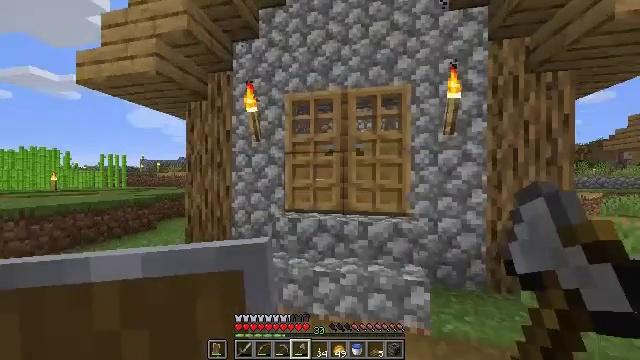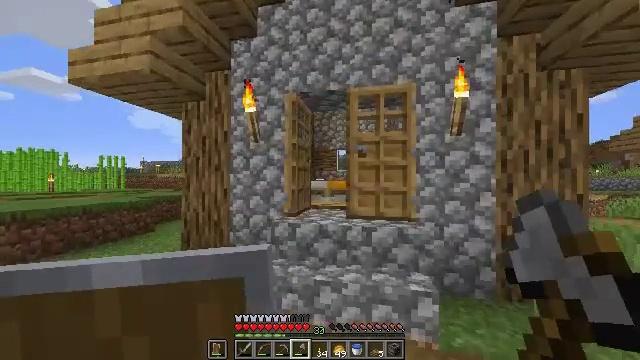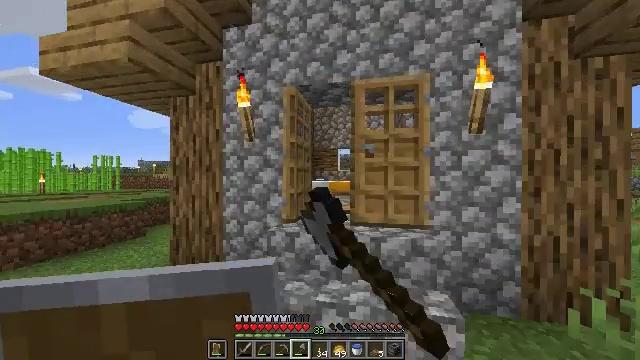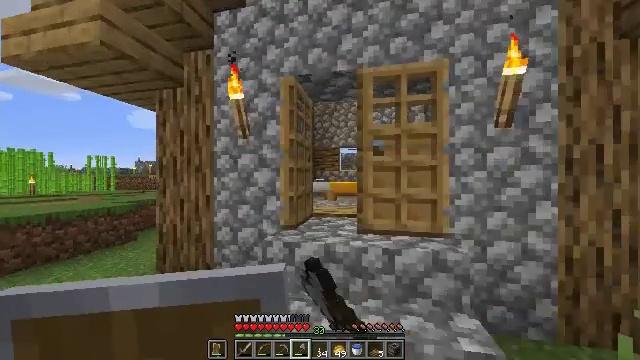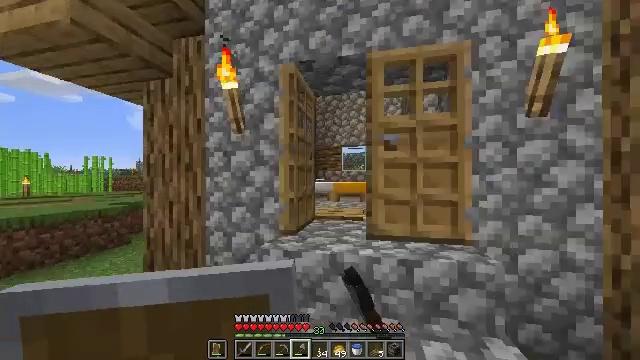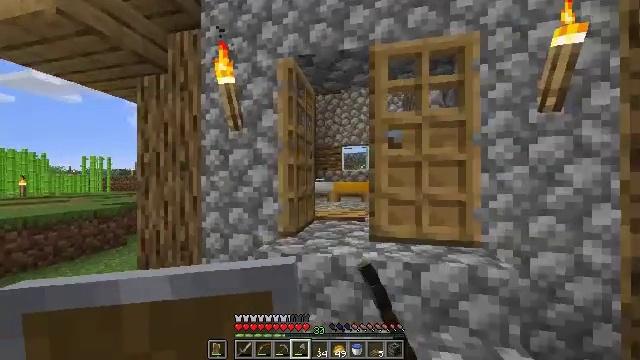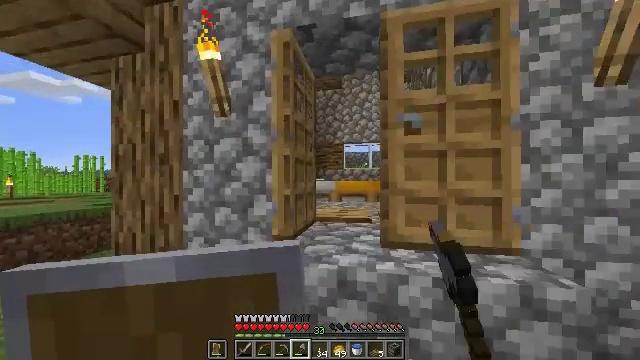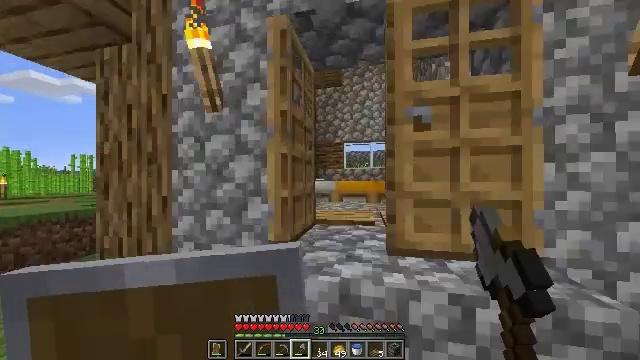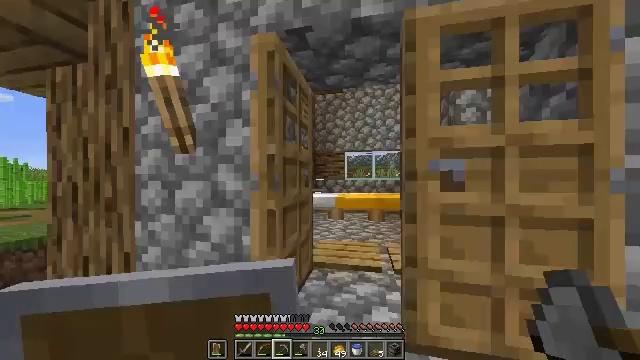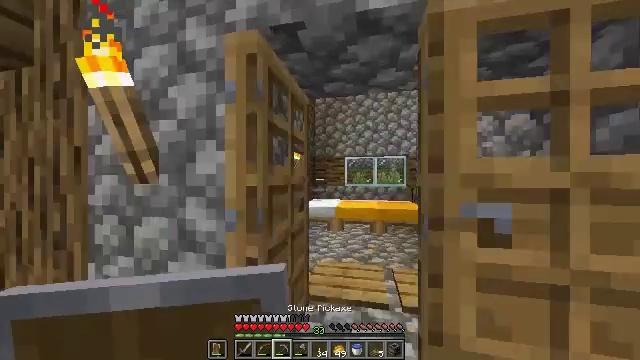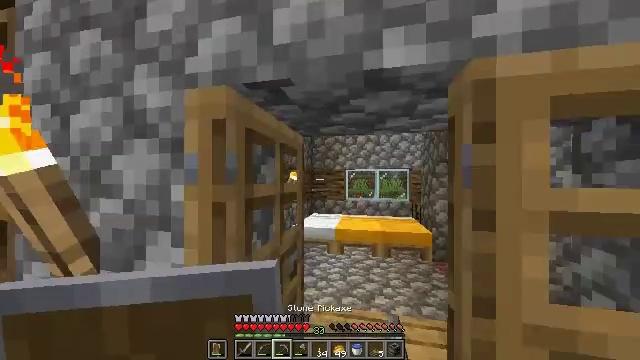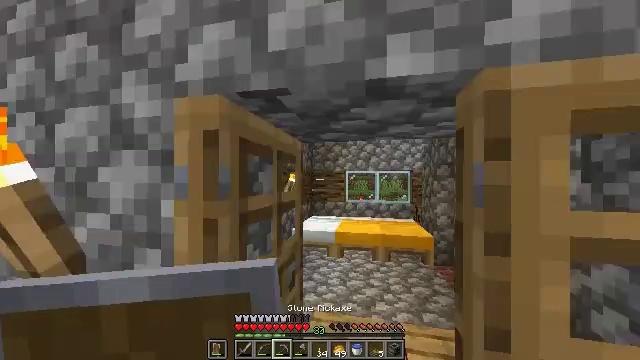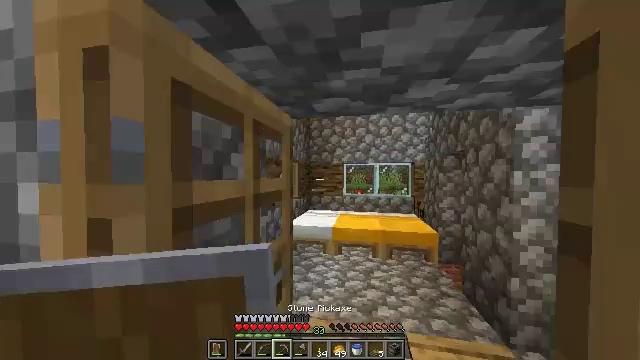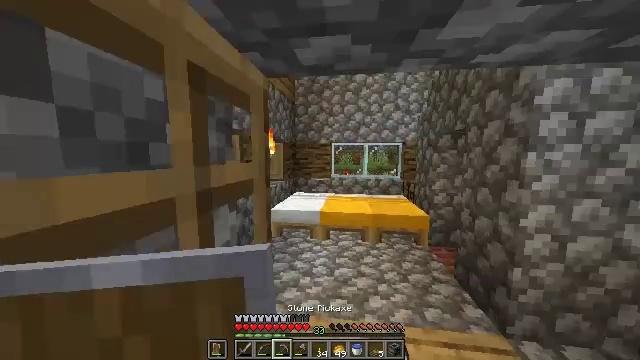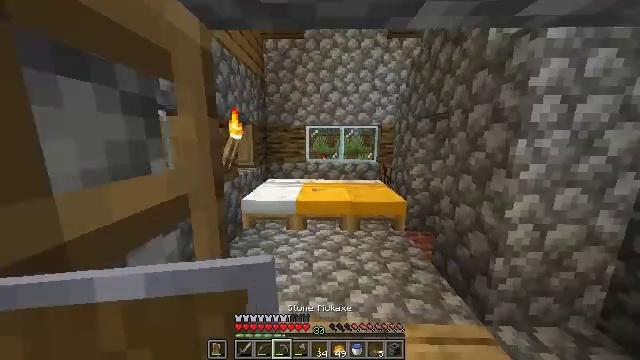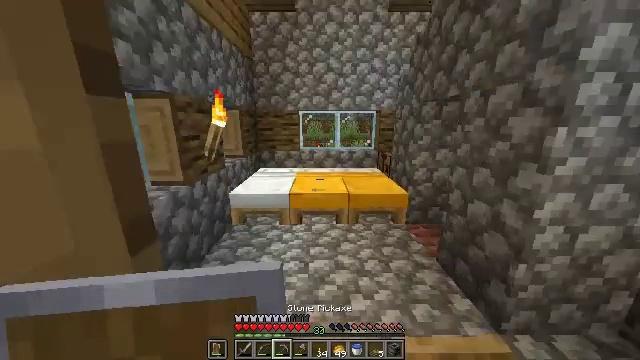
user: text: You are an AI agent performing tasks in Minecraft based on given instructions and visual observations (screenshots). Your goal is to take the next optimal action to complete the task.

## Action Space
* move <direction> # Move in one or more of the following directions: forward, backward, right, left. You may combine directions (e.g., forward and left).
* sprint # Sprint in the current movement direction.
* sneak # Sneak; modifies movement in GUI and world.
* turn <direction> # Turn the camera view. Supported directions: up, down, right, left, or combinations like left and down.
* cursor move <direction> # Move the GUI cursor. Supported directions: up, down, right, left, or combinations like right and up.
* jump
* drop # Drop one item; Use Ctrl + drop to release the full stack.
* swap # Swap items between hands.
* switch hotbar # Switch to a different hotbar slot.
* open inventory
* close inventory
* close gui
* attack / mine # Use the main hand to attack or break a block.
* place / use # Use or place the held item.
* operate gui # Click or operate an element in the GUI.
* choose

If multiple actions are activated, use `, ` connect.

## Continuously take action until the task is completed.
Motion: motion action
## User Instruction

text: Collect the blast furnace by mining it.
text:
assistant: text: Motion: move forward, use / place
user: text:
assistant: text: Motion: move forward, use / place
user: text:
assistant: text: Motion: move forward, use / place
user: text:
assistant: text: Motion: move forward
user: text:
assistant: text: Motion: move forward
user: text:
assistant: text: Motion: move forward
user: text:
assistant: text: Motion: move forward
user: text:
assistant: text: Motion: move forward, switch to hotbar 3
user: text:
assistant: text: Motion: move forward, switch to hotbar 3
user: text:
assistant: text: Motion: move forward, switch to hotbar 3
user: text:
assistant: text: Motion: move forward
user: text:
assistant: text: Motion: move forward, turn down
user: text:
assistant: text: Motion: move forward, turn right and down
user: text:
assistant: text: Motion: move forward, turn right and down
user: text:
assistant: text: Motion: move forward, turn right and down
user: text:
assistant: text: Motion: move forward
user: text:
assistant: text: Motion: move forward
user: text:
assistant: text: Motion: move forward, turn right and down
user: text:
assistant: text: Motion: move forward and move left, turn right and down
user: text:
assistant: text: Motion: move forward and move left, turn right and down
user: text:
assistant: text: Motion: move forward and move left, turn right and down
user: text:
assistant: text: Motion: move forward and move left, turn right and down
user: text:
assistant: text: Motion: move forward and move left, turn right and down
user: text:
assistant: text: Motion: move forward and move left
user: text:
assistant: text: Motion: no_op
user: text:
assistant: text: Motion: turn left
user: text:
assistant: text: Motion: turn left and up
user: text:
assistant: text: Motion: turn left, attack / mine
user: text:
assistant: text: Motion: attack / mine
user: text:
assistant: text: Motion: attack / mine